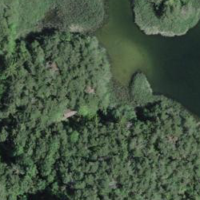
EUNIS habitat code: 43
Species observed at this site:
Populus tremula